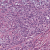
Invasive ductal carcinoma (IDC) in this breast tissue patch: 1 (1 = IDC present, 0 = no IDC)